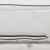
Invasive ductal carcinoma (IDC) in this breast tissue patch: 0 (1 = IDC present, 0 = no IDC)